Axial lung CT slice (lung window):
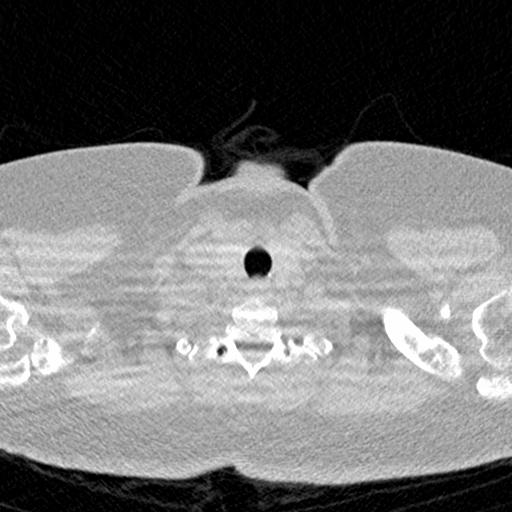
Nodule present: no